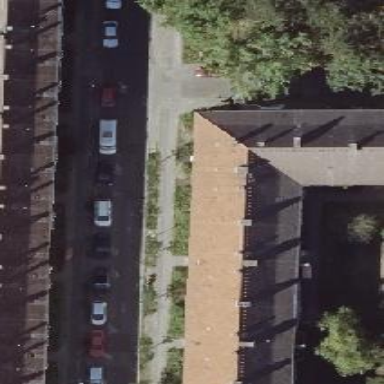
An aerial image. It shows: Hipped roof apartment building.